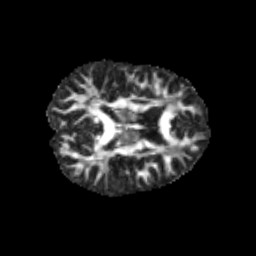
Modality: FA
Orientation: axial
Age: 12
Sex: male
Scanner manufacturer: siemens
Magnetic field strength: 3 T
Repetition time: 3.8 s
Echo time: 0.07 s